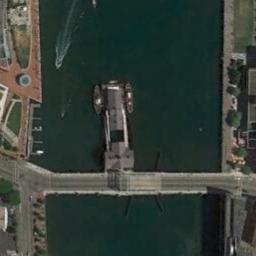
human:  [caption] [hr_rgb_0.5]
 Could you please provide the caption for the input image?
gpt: Most of the area the bridge crosses is bare land .

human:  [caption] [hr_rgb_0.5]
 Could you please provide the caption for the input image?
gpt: A bridge built on a dark green river and a harbor on one side of the river, And a boat on the river .

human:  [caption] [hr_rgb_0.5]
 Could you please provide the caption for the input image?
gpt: A bridge connects the land on both sides of the turquoise water  There is a rectangular building with two boats around in the middle of the bridge  There are many buildings and roads on the land .

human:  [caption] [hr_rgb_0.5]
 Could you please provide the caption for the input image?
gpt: There is a bridge with two boats over the river .

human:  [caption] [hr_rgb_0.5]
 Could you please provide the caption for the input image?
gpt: Some trees are around the bridge .